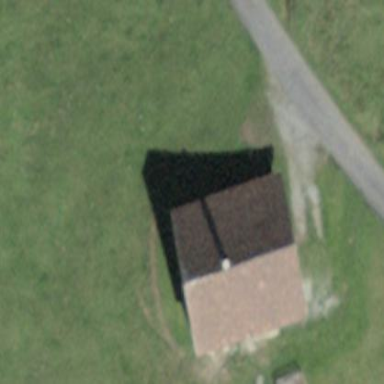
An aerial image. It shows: Cabin is depicted in the image.